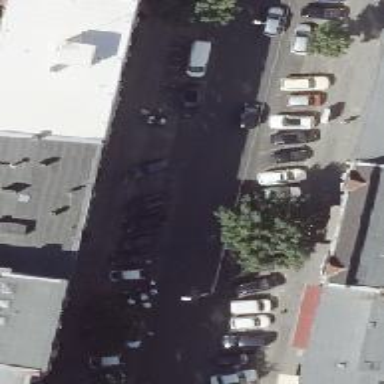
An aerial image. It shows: Tertiary road with asphalt surface. There is separate sidewalk and parking is available on both sides of the street.